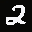
Label: 2